Interaction volume radius: 10 \u00c5
Interaction volume height: 35 \u00c5
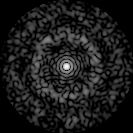
Disorder parameter: 0.836